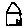
Label: house